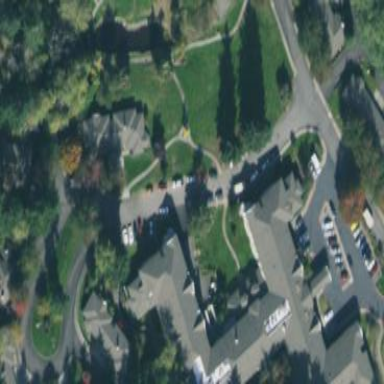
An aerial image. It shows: Nursing home building.